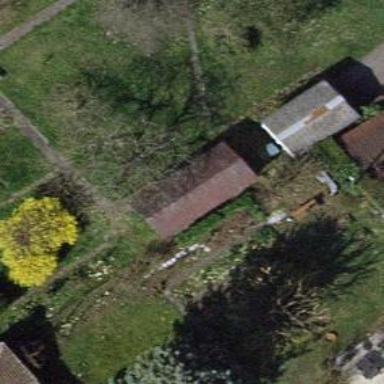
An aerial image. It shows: Shed building.